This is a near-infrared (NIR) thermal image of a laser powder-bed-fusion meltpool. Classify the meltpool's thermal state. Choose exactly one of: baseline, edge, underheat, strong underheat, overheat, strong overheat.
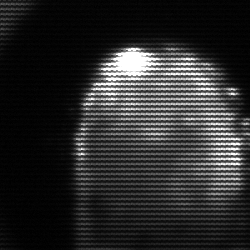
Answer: baseline